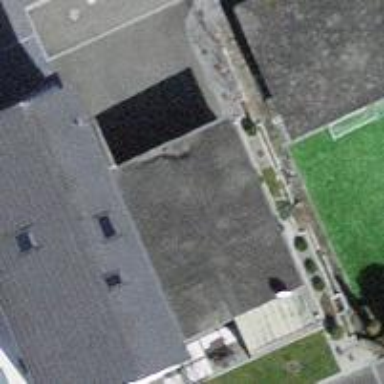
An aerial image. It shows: Residential building.